Question: I am writing a style using geoserver,
Can I organize SLD like a picture below?

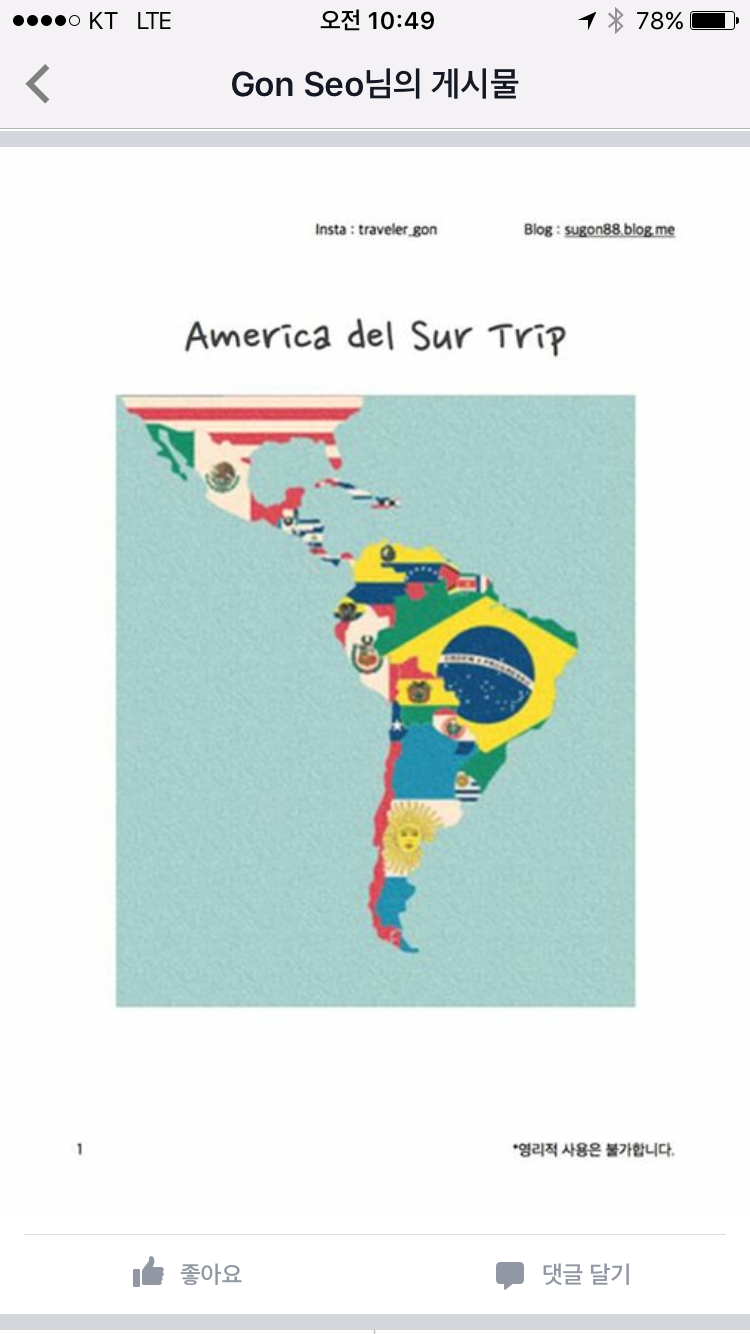
Answer: The SLD specification allows you to use a <URL> to allow the use of a dynamic expression to give the location of the graphic.
This <URL> gives an example of using a 'PointSymboliser' with dynamic graphics. It uses an epsression in the external graphic to generate the image name:
'''
<ExternalGraphic>
<OnlineResource xlink:type="simple"
xlink:href="http://www.usautoparts.net/bmw/images/states/tn_${STATE_ABBR}.jpg"/>
<Format>image/gif</Format>
</ExternalGraphic>
'''